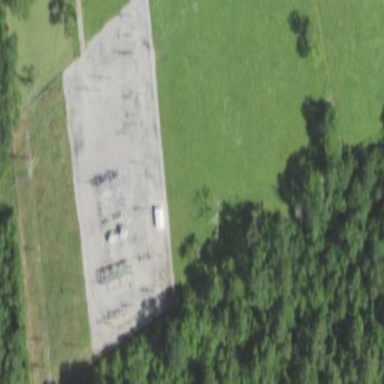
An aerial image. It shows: Distribution level power substation surrounded by fence.